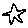
Label: star